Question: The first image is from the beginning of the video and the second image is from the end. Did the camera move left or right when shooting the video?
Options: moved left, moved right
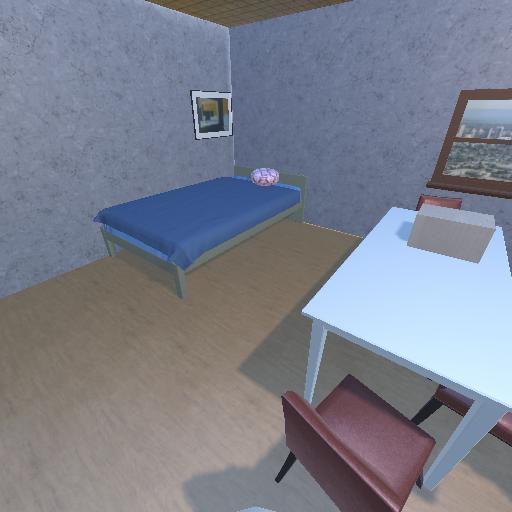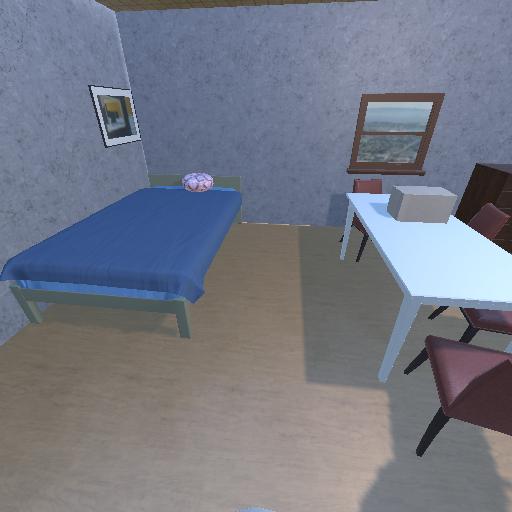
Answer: moved left